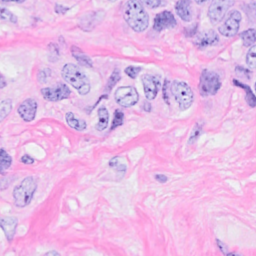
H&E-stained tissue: Breast